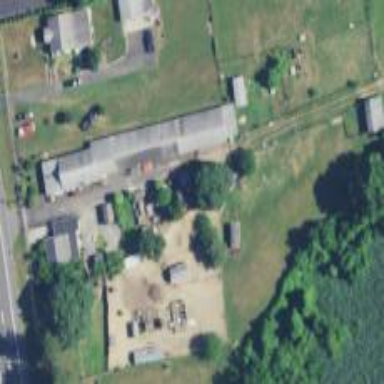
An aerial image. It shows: Farmyard area.